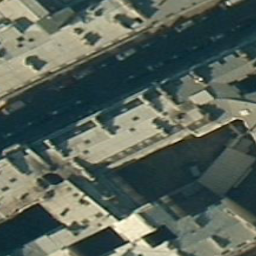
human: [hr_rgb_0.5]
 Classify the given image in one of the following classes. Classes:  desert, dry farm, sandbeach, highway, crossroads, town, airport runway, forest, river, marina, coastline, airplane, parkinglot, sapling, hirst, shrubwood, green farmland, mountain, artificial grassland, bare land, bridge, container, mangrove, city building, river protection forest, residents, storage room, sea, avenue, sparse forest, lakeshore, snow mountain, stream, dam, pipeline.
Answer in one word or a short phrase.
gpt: city building